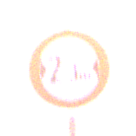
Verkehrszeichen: TatsaechlicheBreite2Komma3
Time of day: SunriseSunset
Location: Outdoor (Urban)
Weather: Clear
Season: NotSpecified
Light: Natural